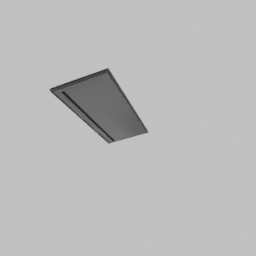
Label: architecture